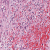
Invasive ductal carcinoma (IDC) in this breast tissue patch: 0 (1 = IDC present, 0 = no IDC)